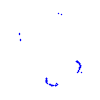
Particle: proton